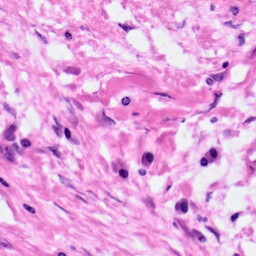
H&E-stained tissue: Pancreatic